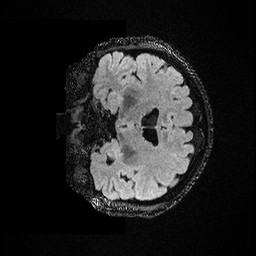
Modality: FLAIR
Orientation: coronal
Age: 29
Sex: female
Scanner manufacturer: ge
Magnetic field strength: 3 T
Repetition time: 4.802 s
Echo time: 0.1162 s